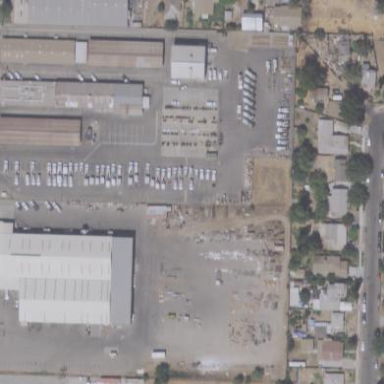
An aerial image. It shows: Commercial area.